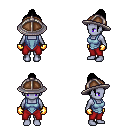
a pixel art fantasy rpg character, female body template, dark elf, purple skin, blue vest, red pants, black short topknot hairstyle, chain helm, gold gloves, four views (front, back, left, right), 2x2 character sprite sheet, small pixel art, hard edges, no anti-aliasing